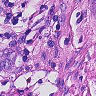
Metastatic tissue present: yes